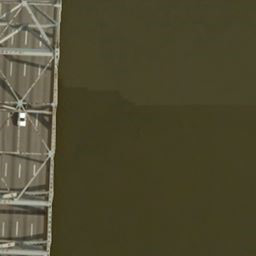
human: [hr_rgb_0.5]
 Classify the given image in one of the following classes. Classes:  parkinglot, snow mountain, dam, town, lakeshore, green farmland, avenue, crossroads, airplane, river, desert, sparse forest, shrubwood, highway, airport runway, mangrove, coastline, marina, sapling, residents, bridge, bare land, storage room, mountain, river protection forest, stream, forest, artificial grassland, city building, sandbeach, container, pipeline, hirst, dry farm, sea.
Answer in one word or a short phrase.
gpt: bridge